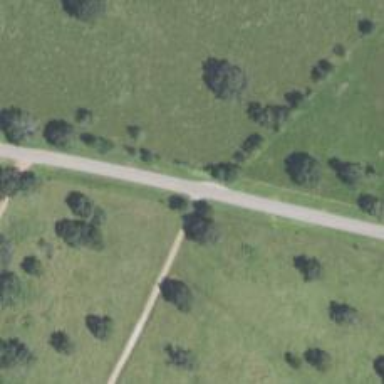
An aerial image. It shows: Tertiary road.